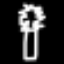
Label: palm tree